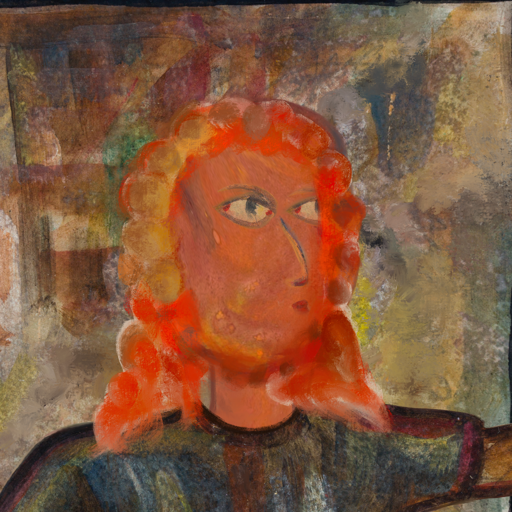
Background: Mosgoul, Head And Neck Side: Mother_And_Son_Son, Face Side: GypsyMother, Bust: Mosgoul, Hair Side: Rupkatha, Head Accessory: Blank, Second Necklace: Blank, Necklace: Blank, Baby: Blank